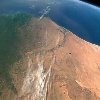
Label: land